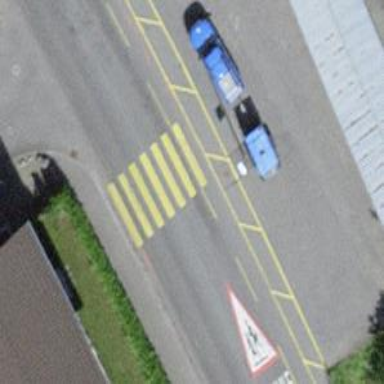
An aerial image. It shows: Tertiary road with designated cycle lane.